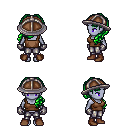
a pixel art fantasy rpg character, female body template, dark elf, purple skin, brown pirate shirt, metal pants, green princess hairstyle, chain helm, metal gloves, brown shoes, four views (front, back, left, right), 2x2 character sprite sheet, small pixel art, hard edges, no anti-aliasing